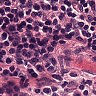
Metastatic tissue present: no